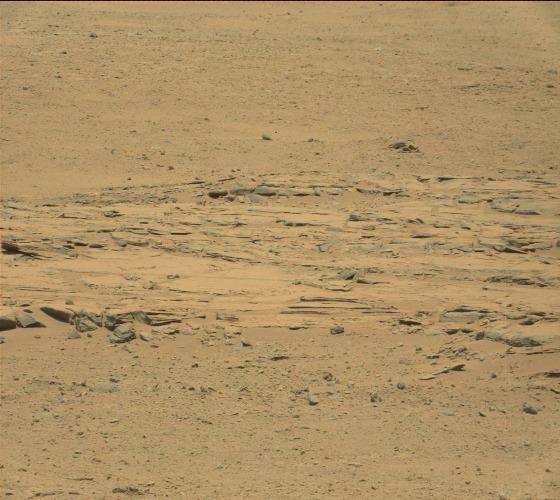
Terrain classes present: Bedrock, Gravel / Sand / Soil, Rock, Shadow